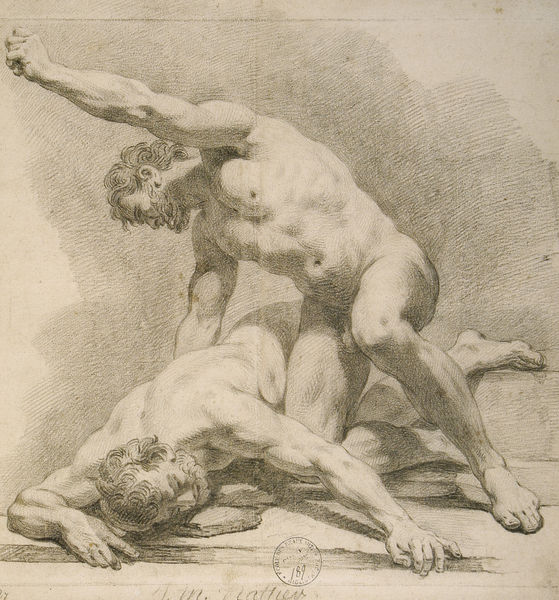
Titel: Zwei Kämpfer
Künstler: Jean-Marc Nattier
Standort: Paris
Institution: École Nationale Supérieure des Beaux-Arts
Schlagwörter: akt, feder, fuß, gemälde, hand, kampf, kämpfer, körper, mann, nackt, schatten, schlaf, weiß, akte, menschen, brust, finger, grau, haar, hell, licht, mund, männer, rücken, schwarz, skizze, szene, zeichnung, bart, bärte, anatomie, arm, arme, augen, bärtig, gesicht, halten, mord, sockel, stein, steine, tot, bild, hände, signatur, boden, haare, locken, ohren, schulter, schultern, stock, beine, bein, füße, schrift, papier, liegen, zwei, stab, studie, grafik, graphik, weis, nacken, sepia, gewalt, wild, fight, hands, men, white, black, gray, hair, nose, old, kraft, muskeln, sport, inschrift, two, brown, floor, bauch, knie, liegend, fallen, hoch, oben, kante, muskulös, nacktheit, penis, tusche, blut, antike, unterschrift, buch, kohle, männerakte, signum, druck, schwarzweiss, schraffur, radierung, stich, streit, waffen, faust, knien, schlag, schraffiert, bleistift, stempel, entwurf, kämpfen, sieg, stift, römer, briefmarke, griechen, muskel, niederlage, spartaner, man, naked, nude, aggressiv, krieger, ear, head, death, feet, töten, siegel, drawing, zeichnun, brüder, black and white, shadow, sketch, herkules, schlagen, sportler, beard, erschlagen, gestreckt, strecken, gezeichnet, sieger, curls, fall, gefallen, mörder, dead, muskulatur, plinte, ringen, zweikampf, ancient, arms, kain, vorzeichnung, antique, beschriftet, foor, pencil, glied, balls, eye, legs, kain und abel, fingers, chest, besiegt, shading, steinigung, totschlag, tan, bible, recken, nse, standing, hieb, bezwingen, body, fist, drücken, wrestle, kill, ringer, navel, thigh, verlierer, muskolös, abel, hurt, killing, murder, muscles, stempfel, niederstrecken, nakcte, murderer, kneel, kämfer, wrestling, strength, sturtz, belly, toes, wrist, laying, nipple, elbow, fists, stature, strike, defeat, einger, defeated, hit, heel, liefgen, ringewn, mattiers, cain, pinned, bestandsstempel, statutes, angel and david, dominance, bliblical, black and whilte